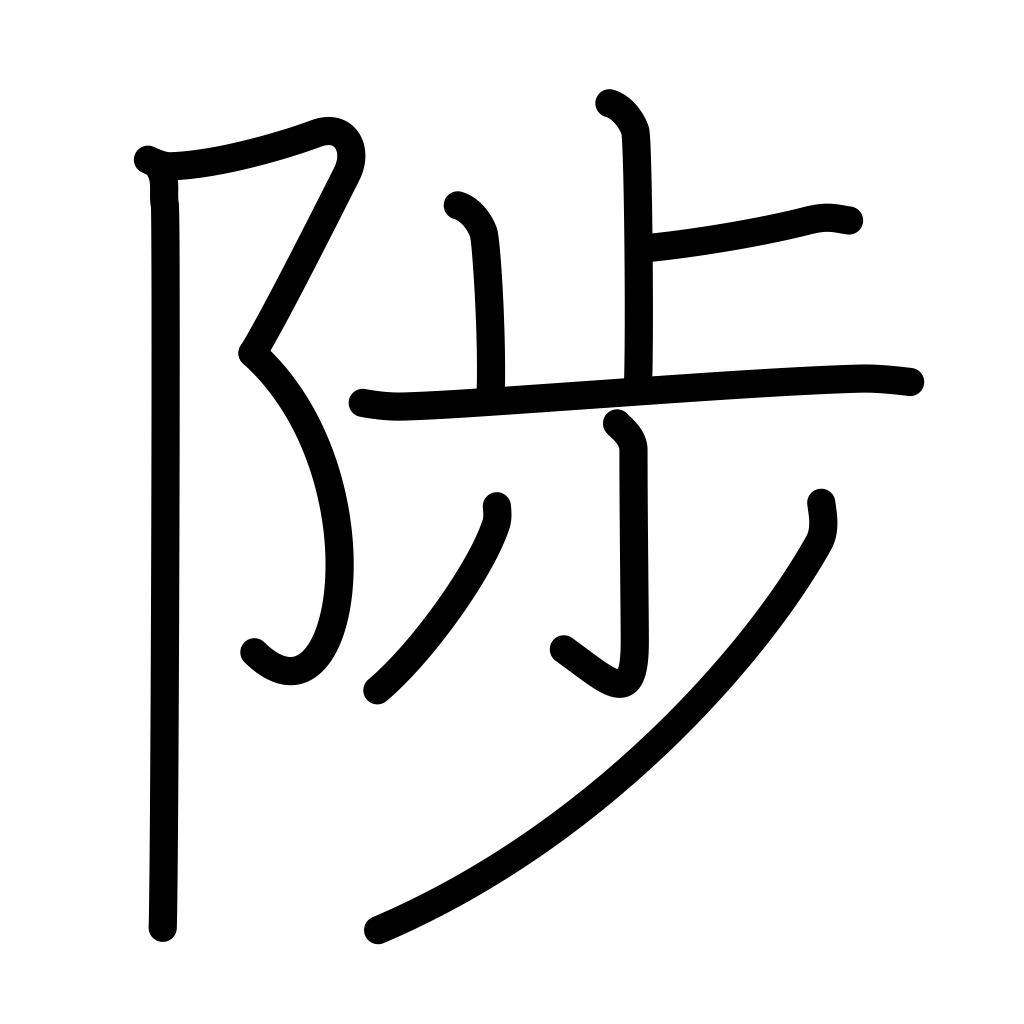
Meaning: climb, rise